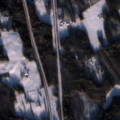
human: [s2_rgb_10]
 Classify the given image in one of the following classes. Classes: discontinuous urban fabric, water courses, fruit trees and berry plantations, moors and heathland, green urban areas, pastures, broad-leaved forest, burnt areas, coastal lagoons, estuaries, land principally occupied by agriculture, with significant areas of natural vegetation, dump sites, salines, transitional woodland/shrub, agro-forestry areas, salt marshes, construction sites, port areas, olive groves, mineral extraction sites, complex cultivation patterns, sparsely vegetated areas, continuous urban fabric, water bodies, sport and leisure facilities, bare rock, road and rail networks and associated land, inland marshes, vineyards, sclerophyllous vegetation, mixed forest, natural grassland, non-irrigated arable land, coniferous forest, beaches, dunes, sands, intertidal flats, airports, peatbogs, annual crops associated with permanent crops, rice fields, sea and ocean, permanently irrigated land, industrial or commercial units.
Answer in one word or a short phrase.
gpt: land principally occupied by agriculture, with significant areas of natural vegetation, coniferous forest, mixed forest, transitional woodland/shrub